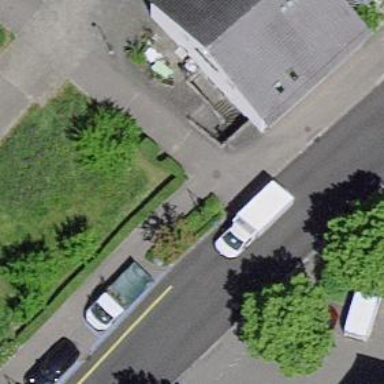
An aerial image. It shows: Bollard.